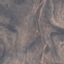
Land use / land cover: HerbaceousVegetation